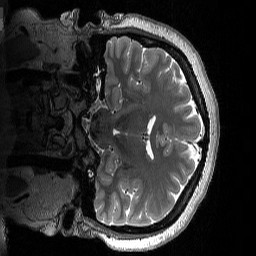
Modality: T2w
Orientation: coronal
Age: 26
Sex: female
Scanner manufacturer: siemens
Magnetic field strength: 3 T
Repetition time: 3.39 s
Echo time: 0.39 s